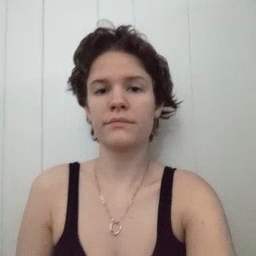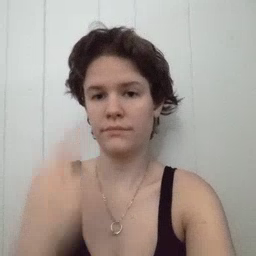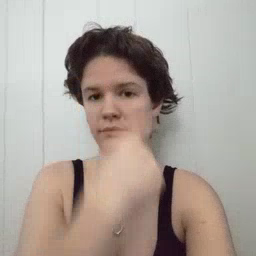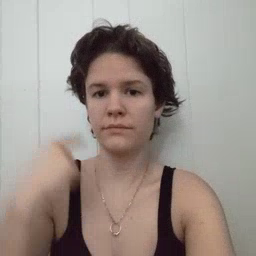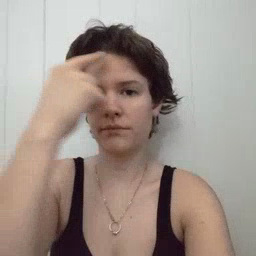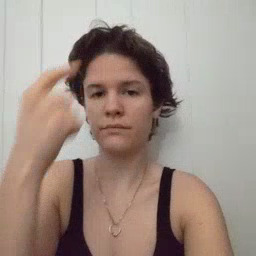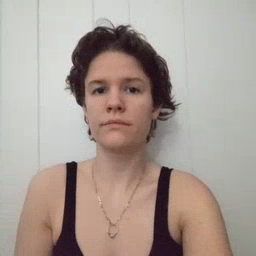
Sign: face